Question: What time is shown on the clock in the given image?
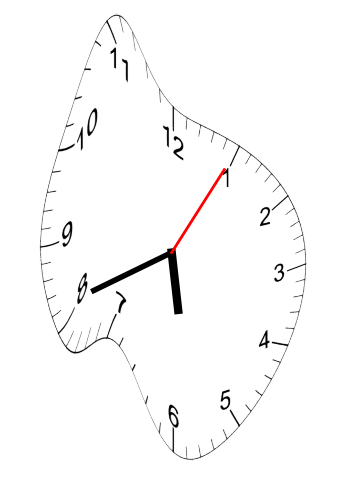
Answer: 05:41:05